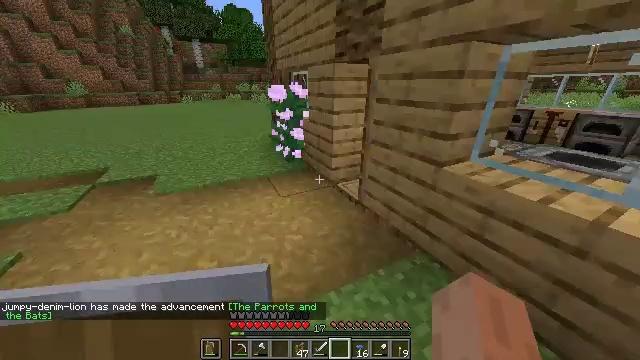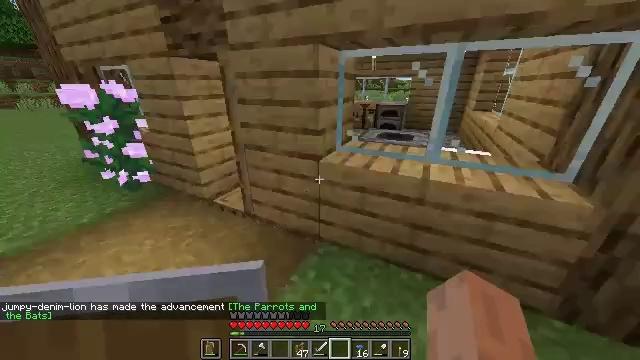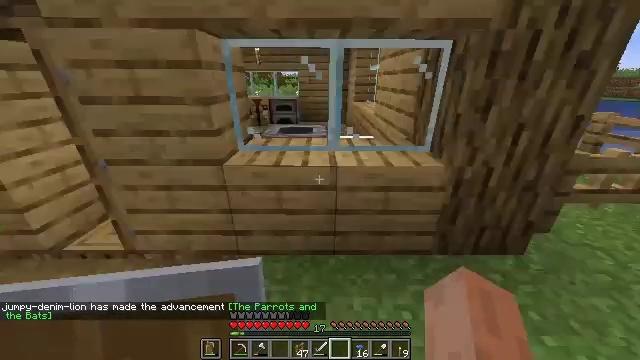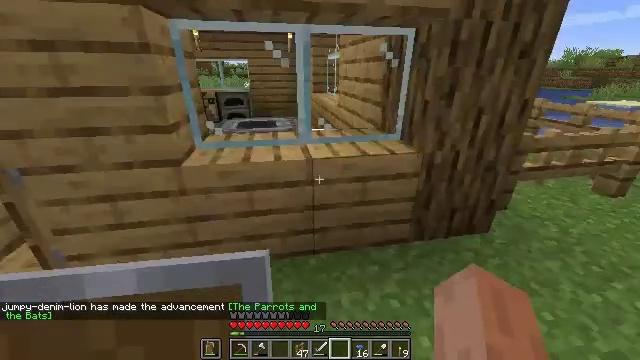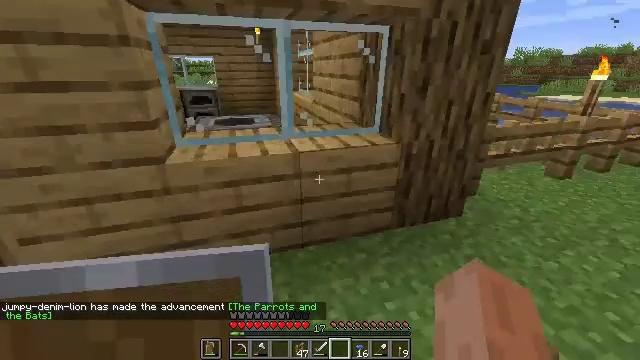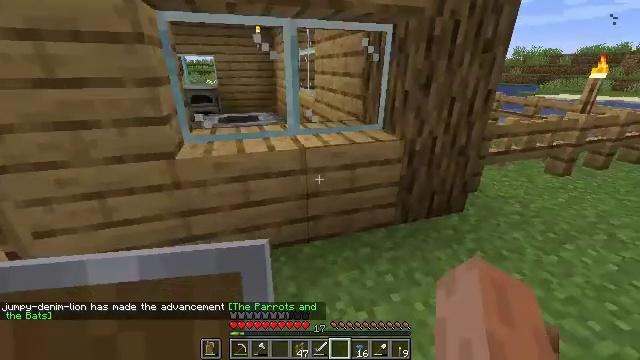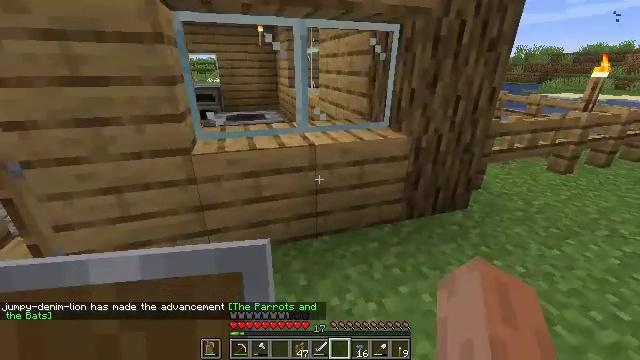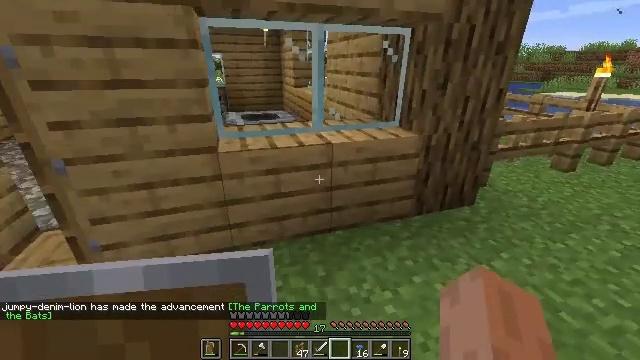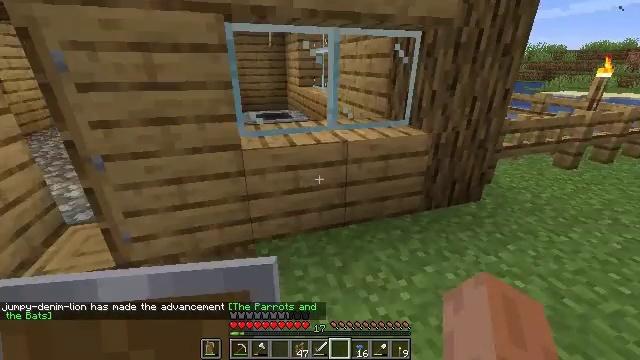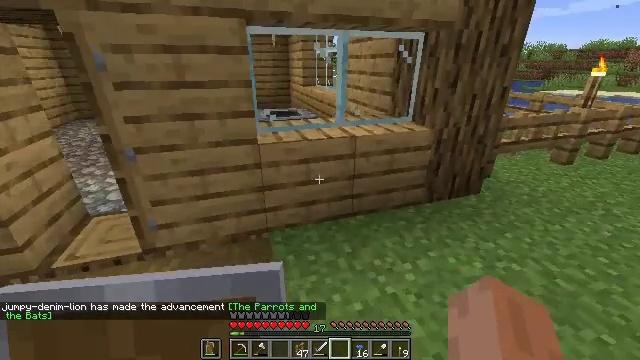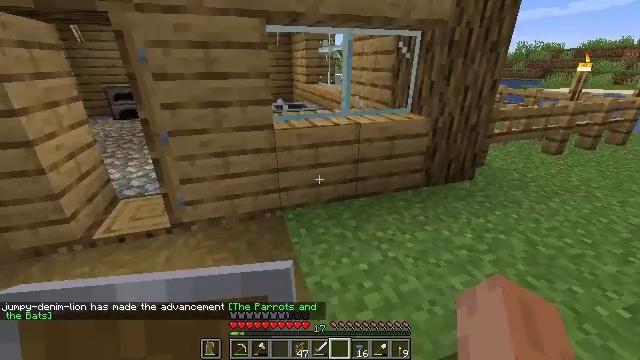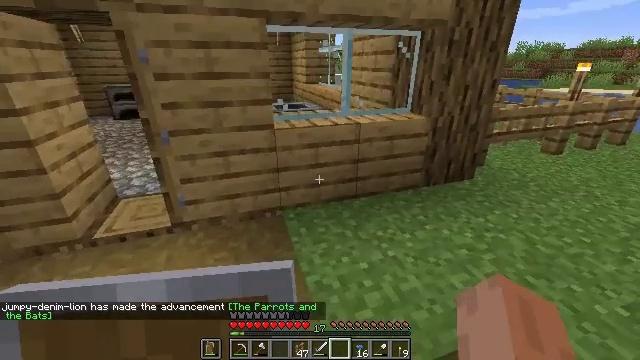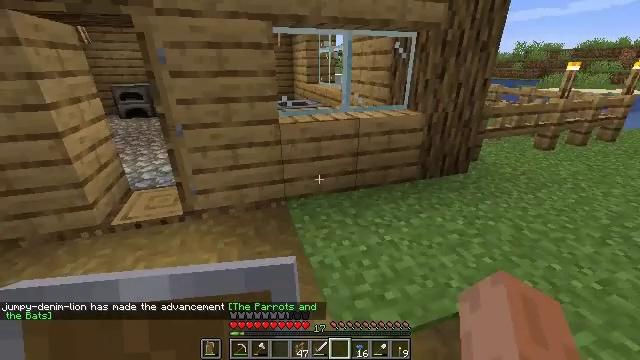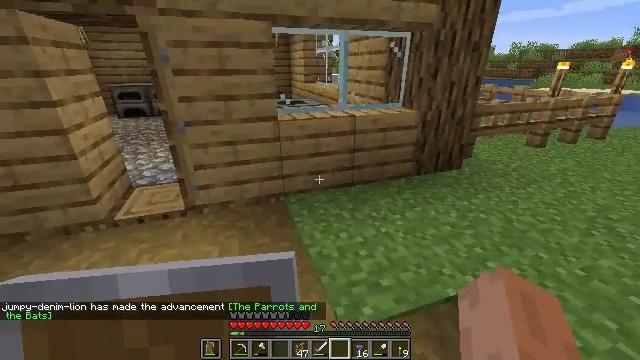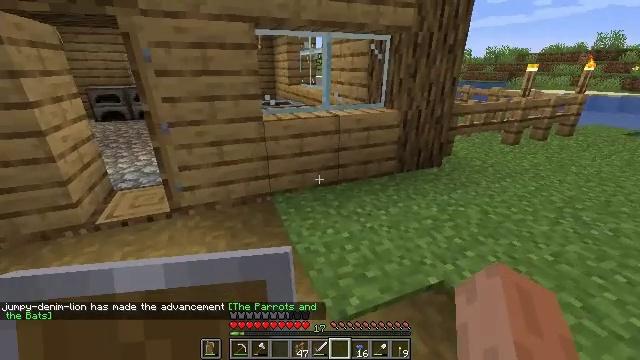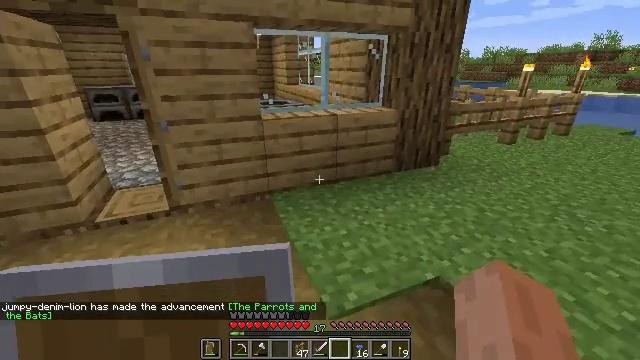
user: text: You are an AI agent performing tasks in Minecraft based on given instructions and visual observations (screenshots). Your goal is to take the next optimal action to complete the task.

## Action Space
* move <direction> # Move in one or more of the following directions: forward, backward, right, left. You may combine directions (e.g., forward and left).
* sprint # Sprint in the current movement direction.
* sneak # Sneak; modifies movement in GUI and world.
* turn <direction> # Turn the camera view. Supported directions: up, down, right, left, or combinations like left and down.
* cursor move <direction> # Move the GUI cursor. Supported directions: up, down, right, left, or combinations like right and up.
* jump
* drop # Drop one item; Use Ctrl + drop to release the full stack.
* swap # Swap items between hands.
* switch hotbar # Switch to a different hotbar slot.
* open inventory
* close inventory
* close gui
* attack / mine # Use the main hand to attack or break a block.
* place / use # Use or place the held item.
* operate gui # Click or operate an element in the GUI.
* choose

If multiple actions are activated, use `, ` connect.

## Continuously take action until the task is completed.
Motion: motion action
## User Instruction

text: Interact with the crafting table to craft an iron hoe.
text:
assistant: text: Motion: turn right
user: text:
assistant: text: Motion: turn right
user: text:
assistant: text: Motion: move back and move left, turn right
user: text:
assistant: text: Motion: move back and move left, turn right
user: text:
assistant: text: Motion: move back and move left
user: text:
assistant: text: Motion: move back and move left
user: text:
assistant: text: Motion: move back and move left
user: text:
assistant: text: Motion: move back
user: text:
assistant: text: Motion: move back
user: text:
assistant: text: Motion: move back
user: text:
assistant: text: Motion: move back
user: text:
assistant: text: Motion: no_op
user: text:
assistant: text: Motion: no_op
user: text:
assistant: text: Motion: turn right
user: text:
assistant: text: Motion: no_op
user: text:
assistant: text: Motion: no_op
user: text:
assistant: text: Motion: turn left
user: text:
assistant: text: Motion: turn left
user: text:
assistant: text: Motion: turn left
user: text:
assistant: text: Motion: turn left and up
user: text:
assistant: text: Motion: move left, turn left and up
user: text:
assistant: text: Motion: move left
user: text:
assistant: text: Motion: move forward and move left
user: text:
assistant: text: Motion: move forward and move left
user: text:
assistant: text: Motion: move forward, turn right and up
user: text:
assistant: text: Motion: move forward, turn right and up
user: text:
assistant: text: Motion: move forward, turn right and up
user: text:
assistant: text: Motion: move forward
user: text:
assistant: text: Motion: move forward, sprint
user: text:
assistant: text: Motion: move forward, sprint